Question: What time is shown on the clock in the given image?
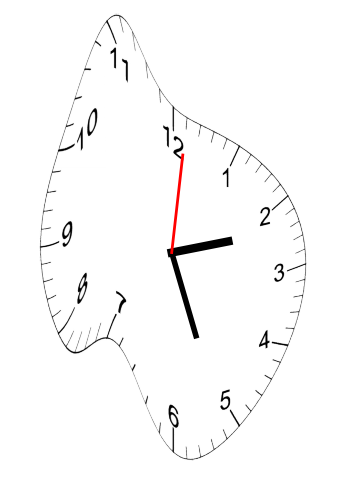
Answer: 02:26:01